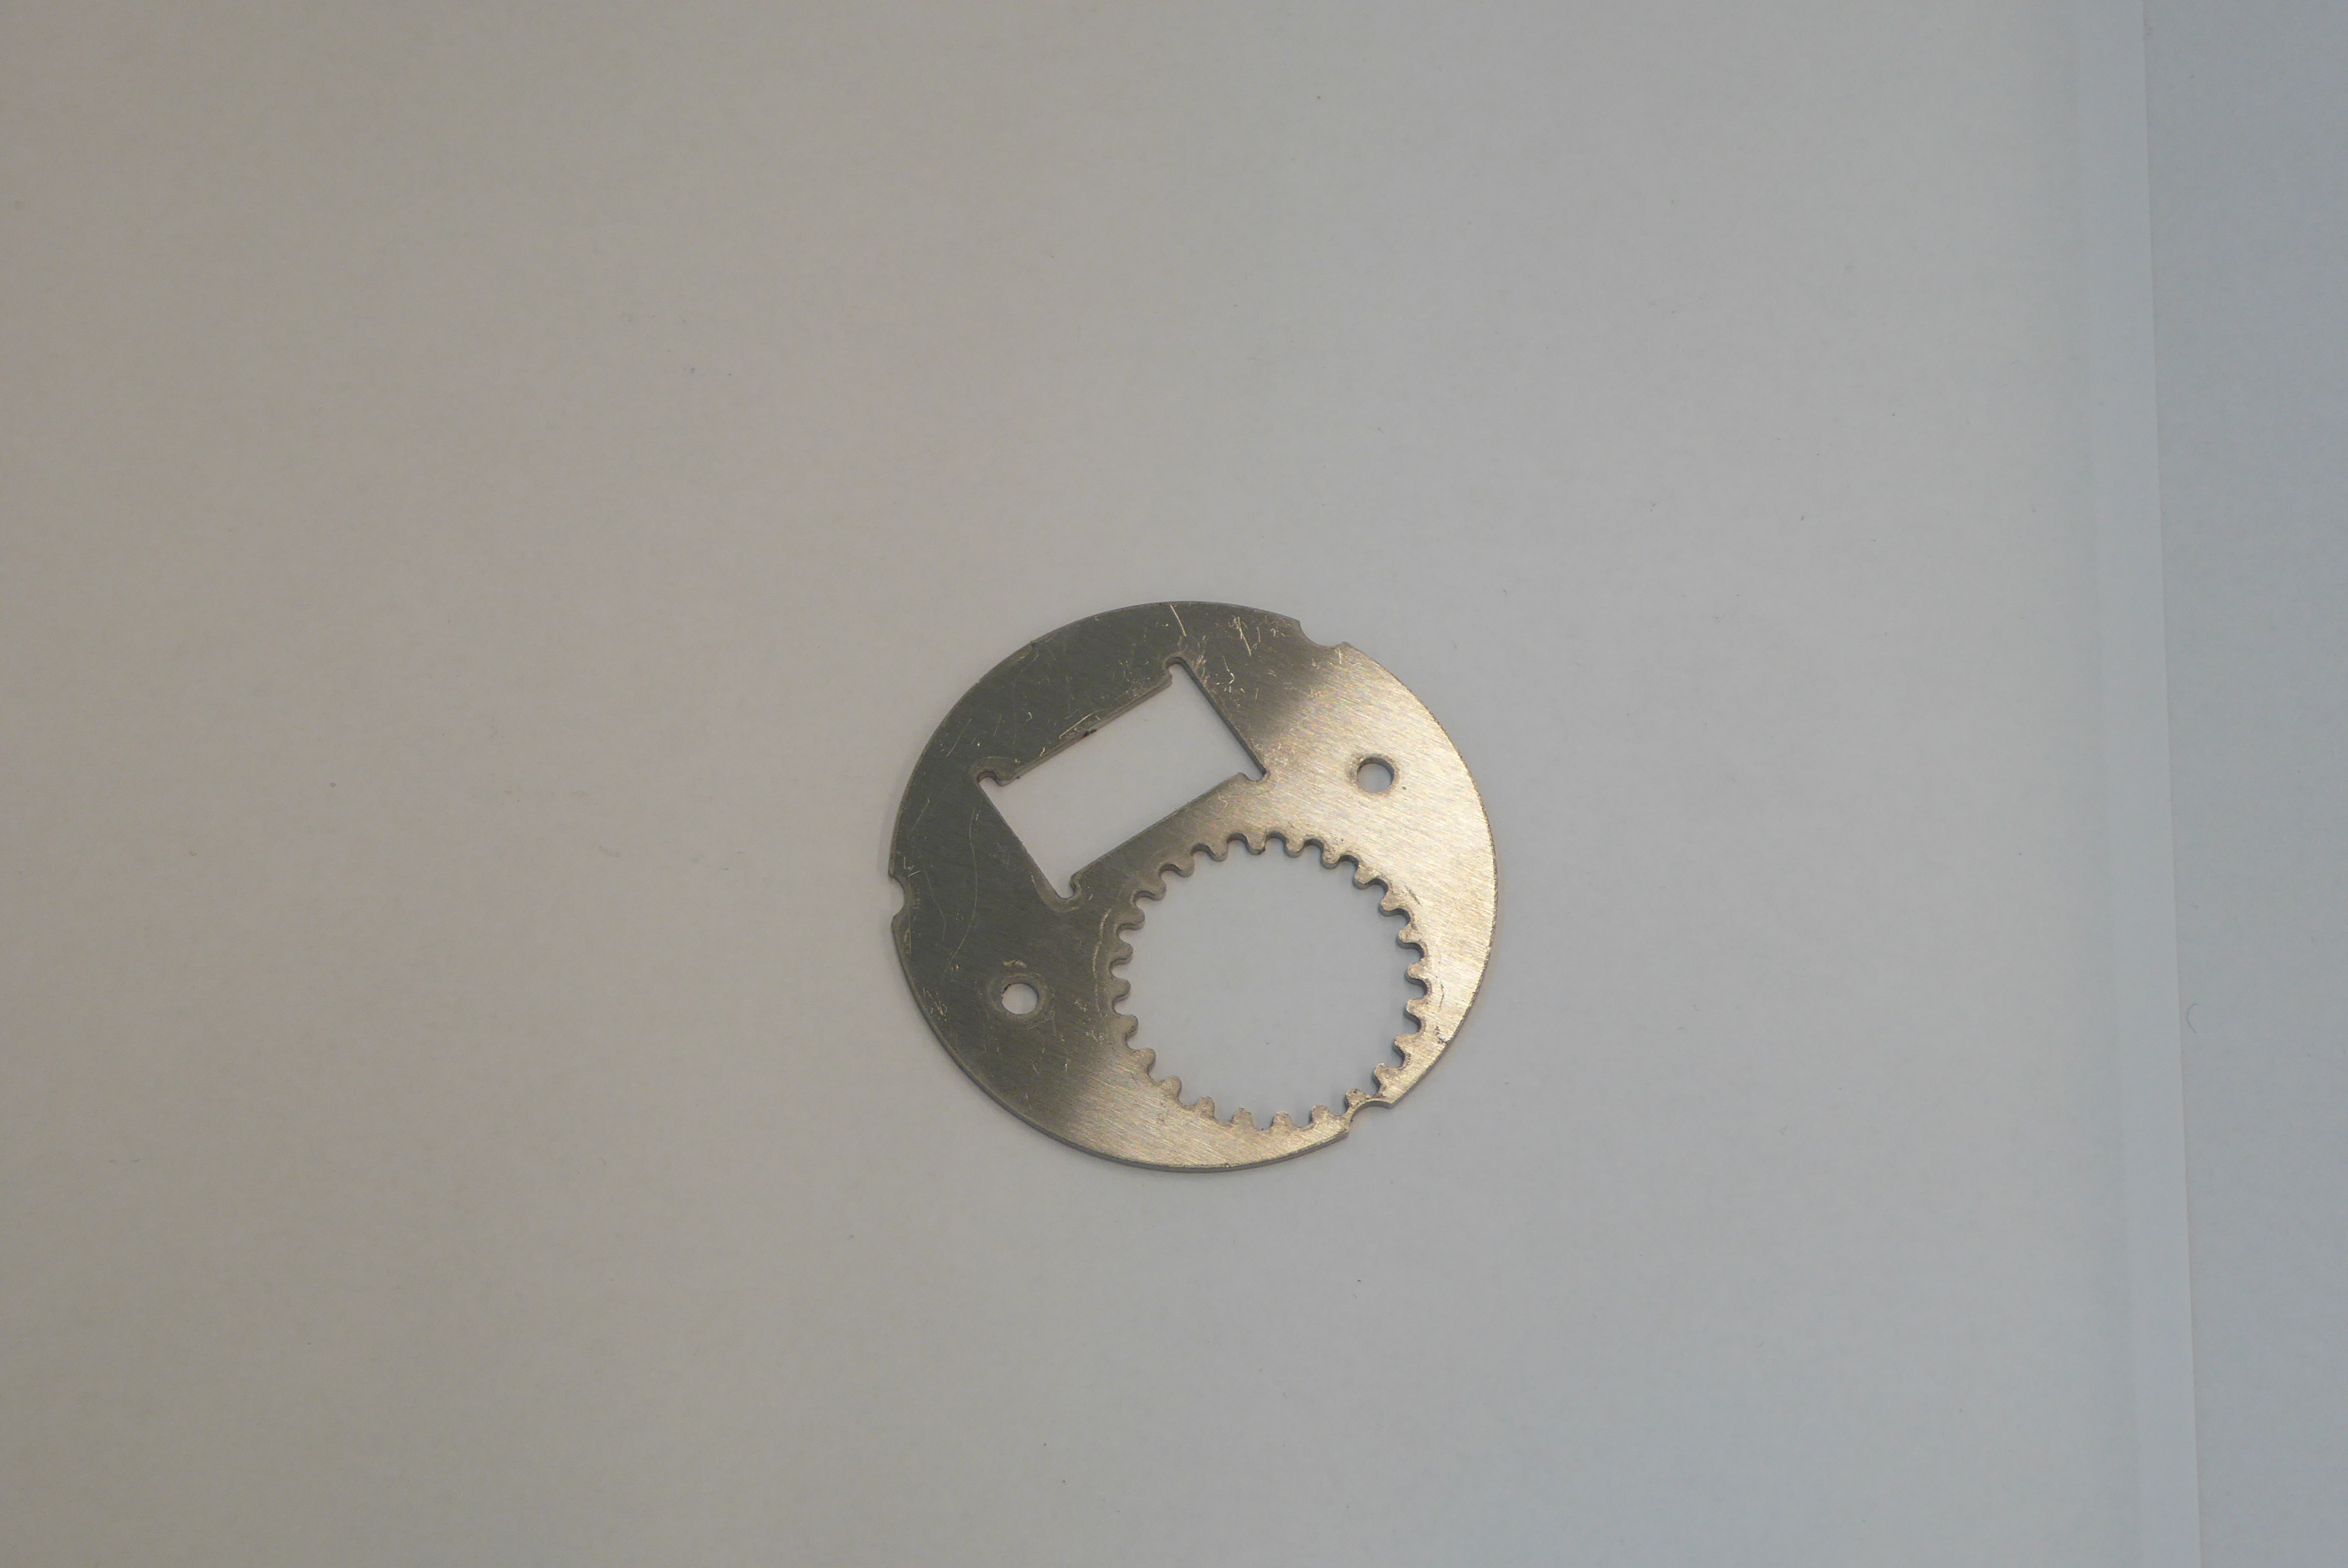
Label: Bottle Opener - Inlay